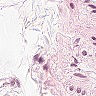
Metastatic tissue present: no